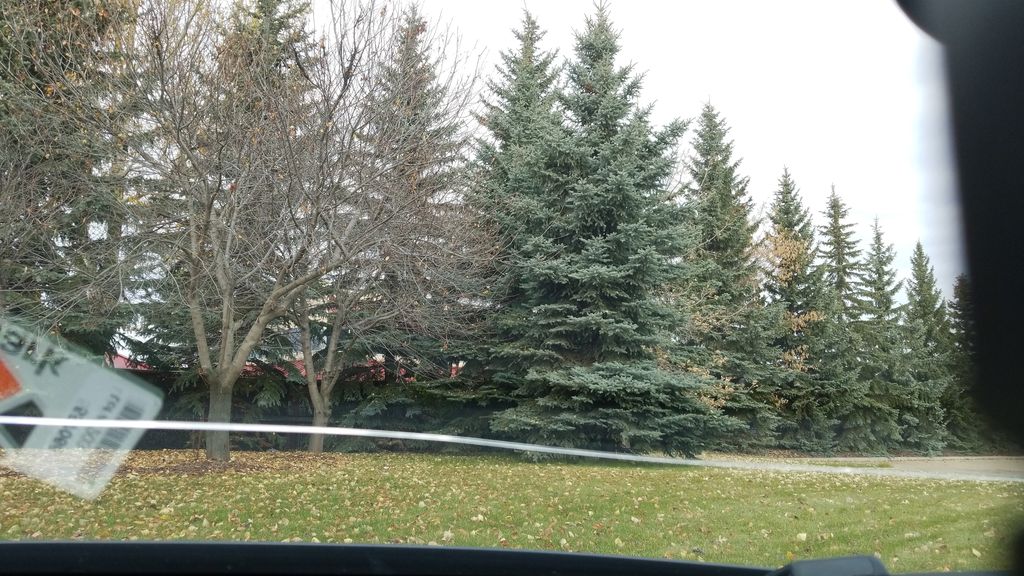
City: edmonton